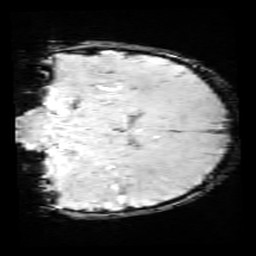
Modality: SWI
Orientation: coronal
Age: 11
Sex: female
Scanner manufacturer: siemens
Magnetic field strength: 3 T
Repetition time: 0.027 s
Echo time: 0.02 s